Breast ultrasound image
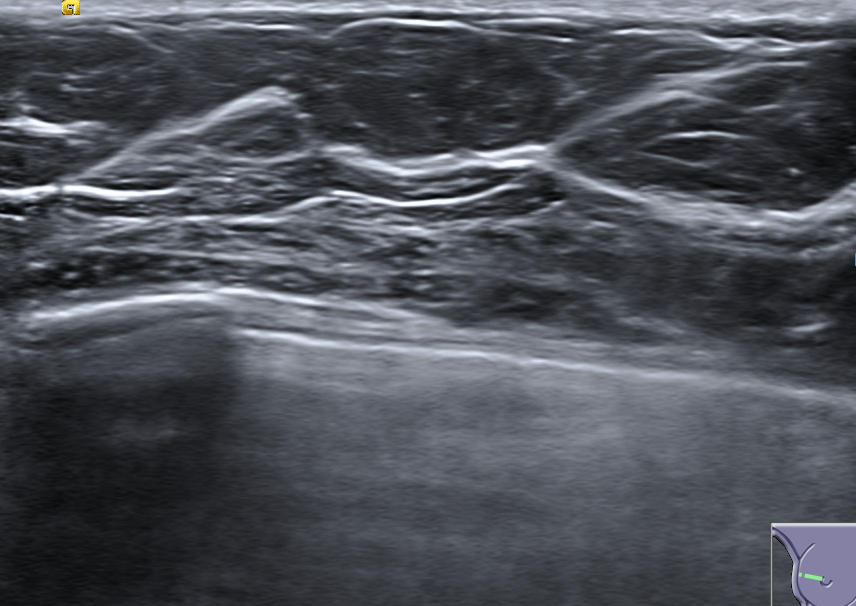
Diagnosis: normal